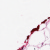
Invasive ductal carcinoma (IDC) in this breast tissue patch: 0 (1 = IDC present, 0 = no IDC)